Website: macys
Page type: gifting
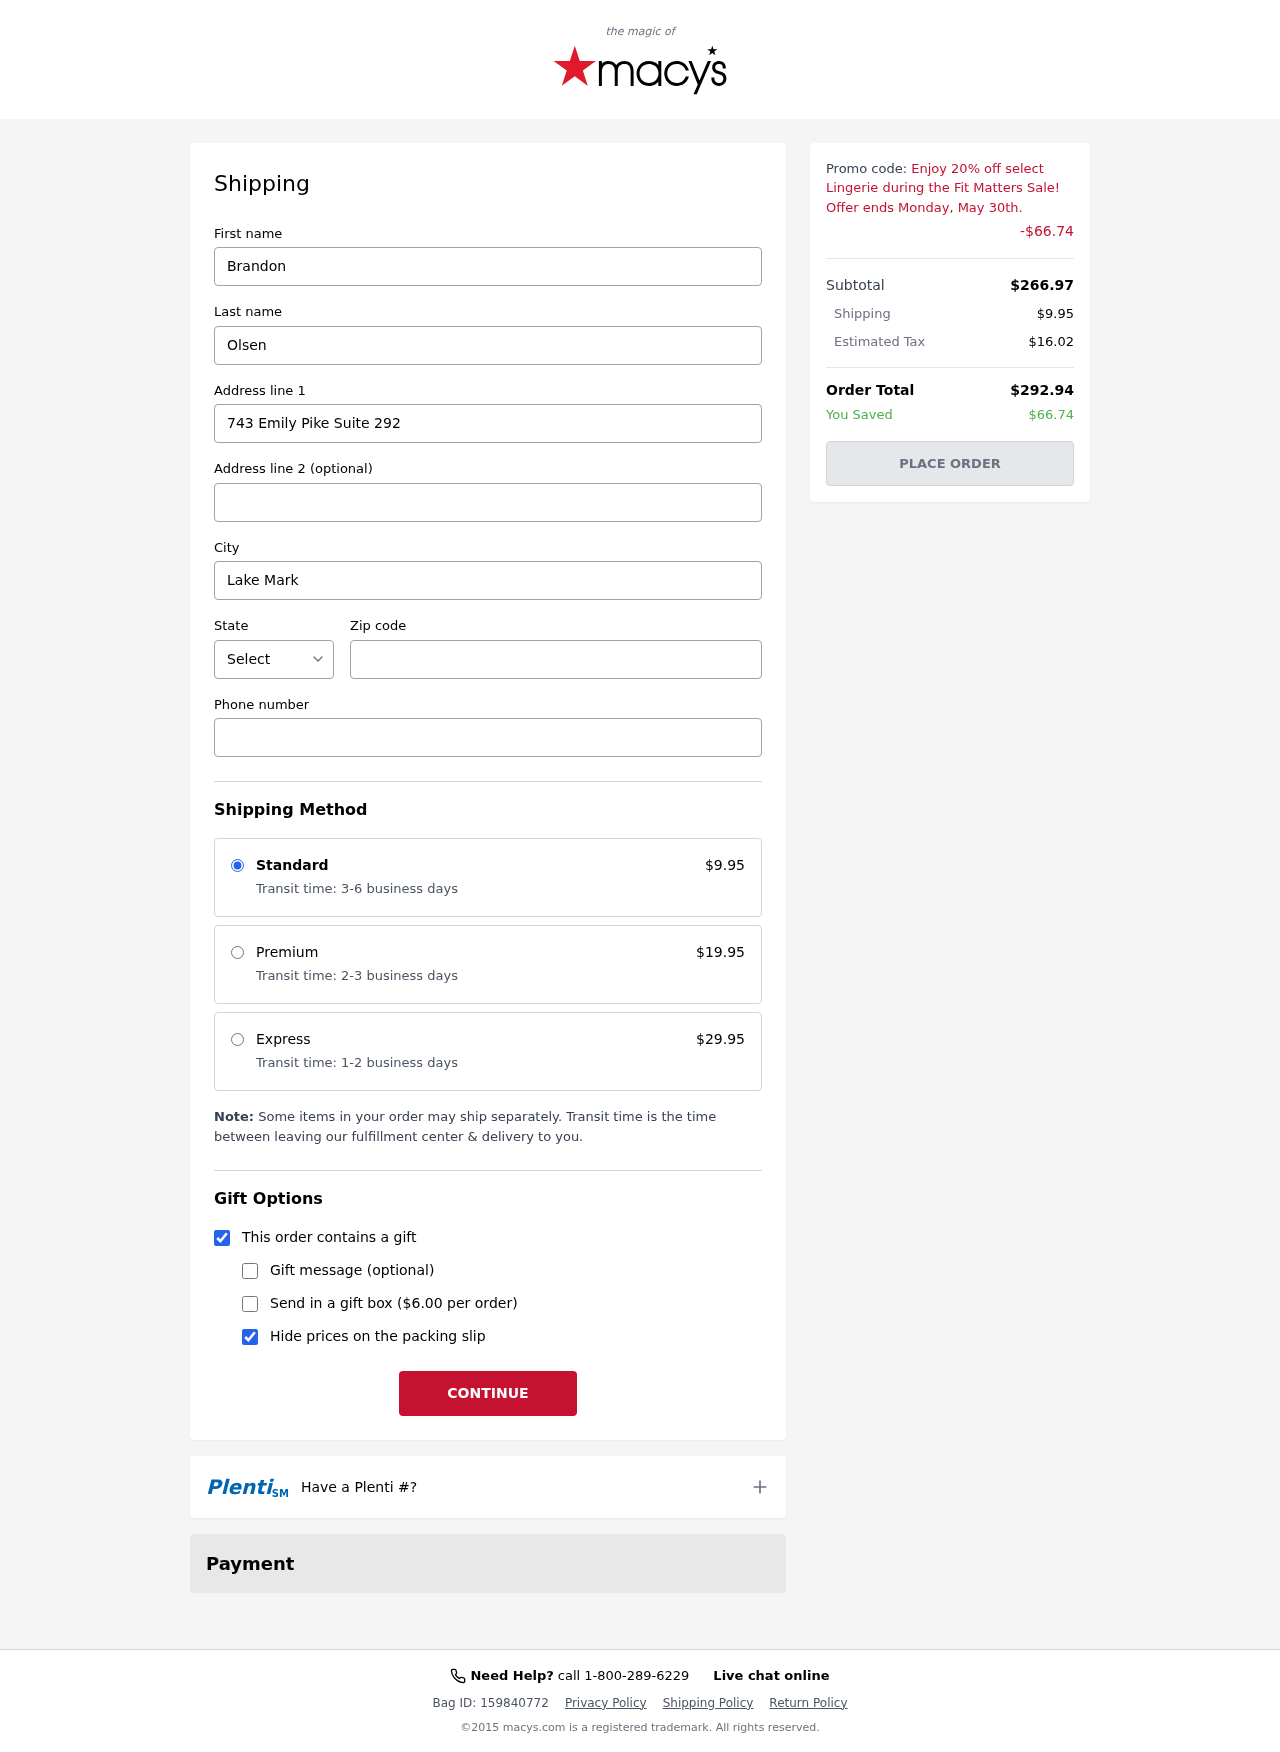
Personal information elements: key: PII_CITY
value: Lake Mark
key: PII_FIRSTNAME
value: Brandon
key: PII_LASTNAME
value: Olsen
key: PII_PHONE
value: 9959726343
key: PII_POSTCODE
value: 80372
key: PII_STATE_ABBR
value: NH
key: PII_STREET
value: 743 Emily Pike Suite 292
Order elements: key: ORDER_SHIPPING_COST
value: $9.95
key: ORDER_DISCOUNT
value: -$66.74
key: ORDER_SUBTOTAL
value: $266.97
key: ORDER_TAX
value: $16.02
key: ORDER_TOTAL
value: $292.94
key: ORDER_SAVINGS
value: $66.74